Question: Well I have created a program that takes some files (Mp3) and change their tags
recently I wanted to add some new Subs (like: Take the songs name and make every letter in it upercase). The problem is that i use a list with its items to be keyvaluepairs
'''
Public MP3List As New List(Of KeyValuePair(Of String, String))
'''
When i tried to edit the key or value of any Item in that list i get an error (That this is READONLY)
Example:
'''
For Each Song In MP3List
Song.Key = "Something"
Next
'''
I add items like this :
'''
Private Function OpenAFile()
Dim MP3List1 = MP3List
Dim oFileDialog As New OpenFileDialog
oFileDialog.Title = "Epelexe ena MP3 Arkheio"
oFileDialog.Filter = "MP3 Files|*.mp3|All Files|*.*"
oFileDialog.Multiselect = True
Dim Path As String = ""
Dim Name As String = ""
Dim NewPair As New KeyValuePair(Of String, String)
If oFileDialog.ShowDialog = Windows.Forms.DialogResult.OK Then
For Each sPath In oFileDialog.FileNames
Path = New String(sPath)
Name = New String(Strings.Split(Path, "").ToList(Strings.Split(Path, "").ToList.Count - 1))
NewPair = New KeyValuePair(Of String, String)(Name, Path)
If Not MP3List1.Contains(NewPair) Then MP3List1.Add(NewPair)
Next
End If
Return MP3List1
End Function
'''
So the idea is this: Each time i press A button to add a song it will run the function OpenAFile() and it was working fine then . Now that i want to change a key or value i get this error

Thanks for the Help and sorry for bad english
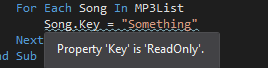
Answer: The Keys in a KeyValuePair are readonly because they are often used as the key in a hash table. Changing the key would cause issues where you would lose your item in the hash.
If you want to do something like this, you could always create your own data type that stores a key and value. An overly simplified example would be as follows.
'''
Public Structure PathNamePair
Public Property Path As String
Public Property Name As String
Public Sub New(path As String, name As String)
Me.Path = path
Me.Name = name
End Sub
End Structure
'''
I will note that in order to get better performance with your Contains method, you should also implement IEquatable(Of T), but that's probably beyond the scope of this question. I will also note that it is not best practice to have a ValueType (Structure) that is mutable.